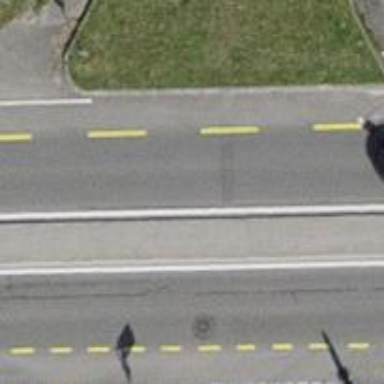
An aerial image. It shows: Primary highway with asphalt surface and designated lane for cyclists.